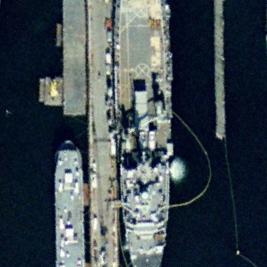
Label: combat